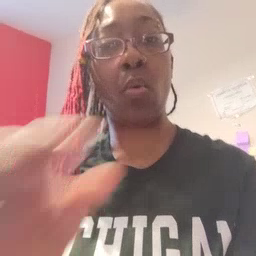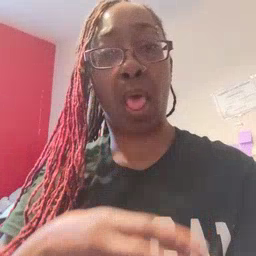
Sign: will